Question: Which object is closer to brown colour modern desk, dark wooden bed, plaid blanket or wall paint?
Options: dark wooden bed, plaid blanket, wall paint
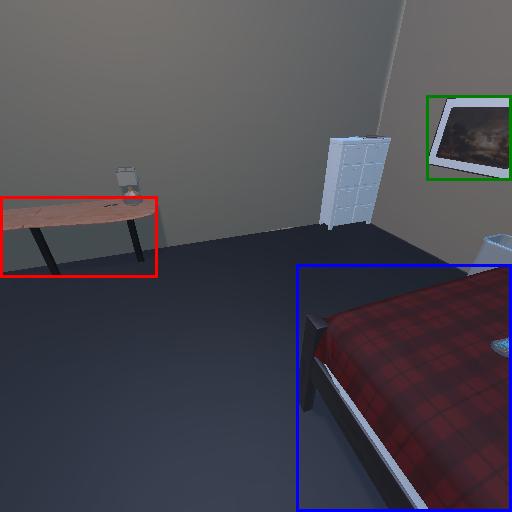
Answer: dark wooden bed, plaid blanket